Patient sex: F
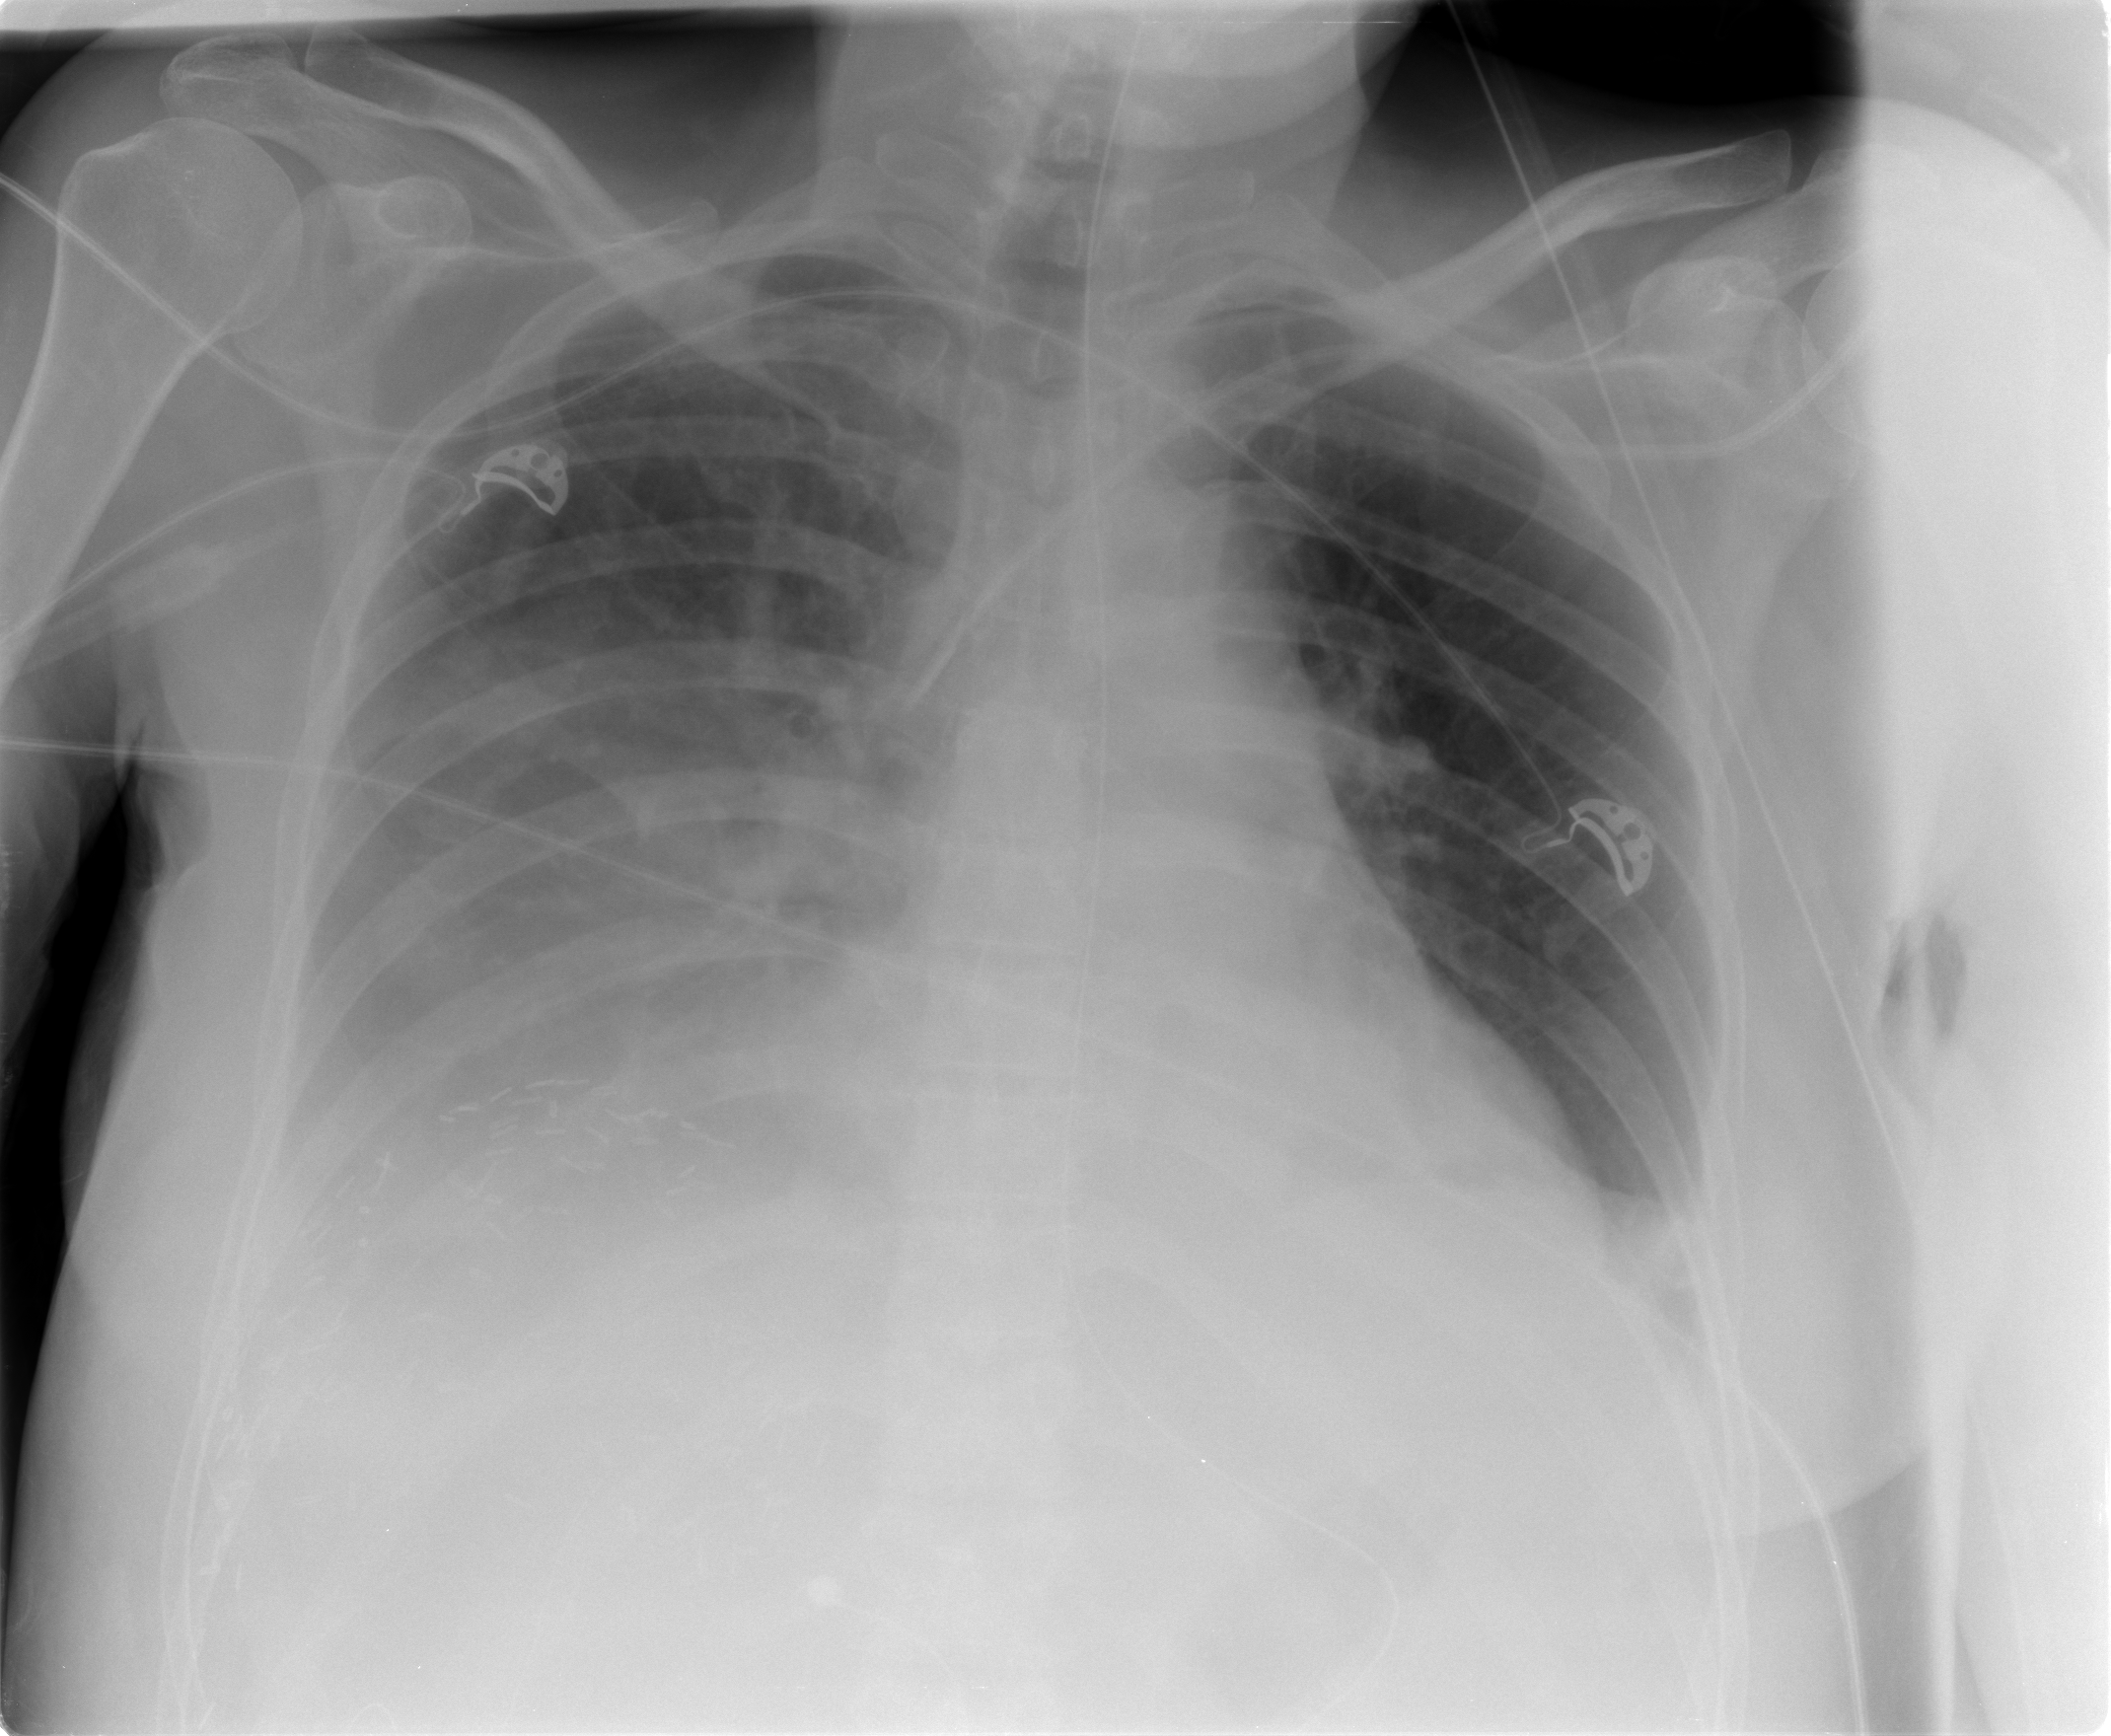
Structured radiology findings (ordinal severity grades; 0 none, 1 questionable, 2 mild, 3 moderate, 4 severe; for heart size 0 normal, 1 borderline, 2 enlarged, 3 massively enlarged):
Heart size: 2
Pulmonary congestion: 2
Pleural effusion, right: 3
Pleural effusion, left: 2
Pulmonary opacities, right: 0
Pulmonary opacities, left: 0
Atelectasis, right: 2
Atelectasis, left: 1